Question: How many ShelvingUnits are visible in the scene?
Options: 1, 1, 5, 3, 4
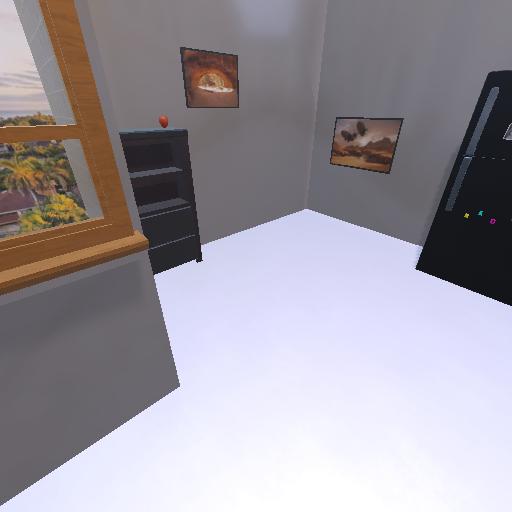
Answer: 1